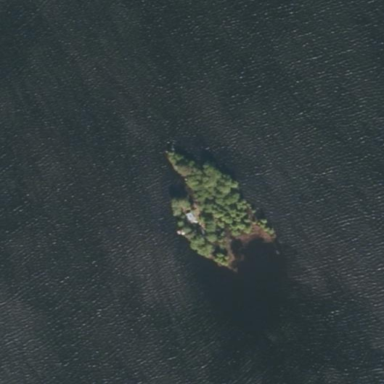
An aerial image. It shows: Islet.